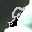
Label: 8